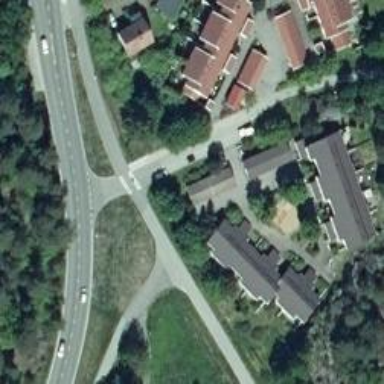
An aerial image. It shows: Asphalt cycleway with marked crossing.